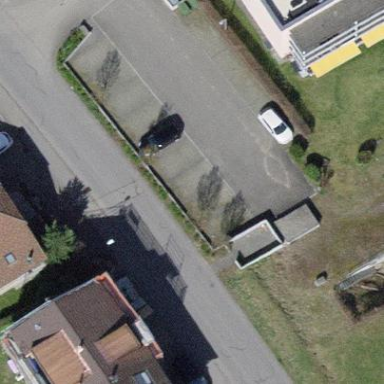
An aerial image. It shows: Parking area with asphalt surface.